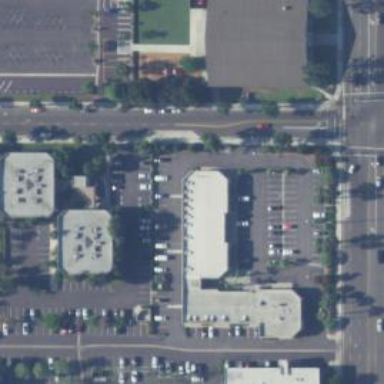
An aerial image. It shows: Pharmacy providing healthcare services.